Question: This automator script is an example. When i display the path it looks correct, but if i then try to copy files to that path I get an error.

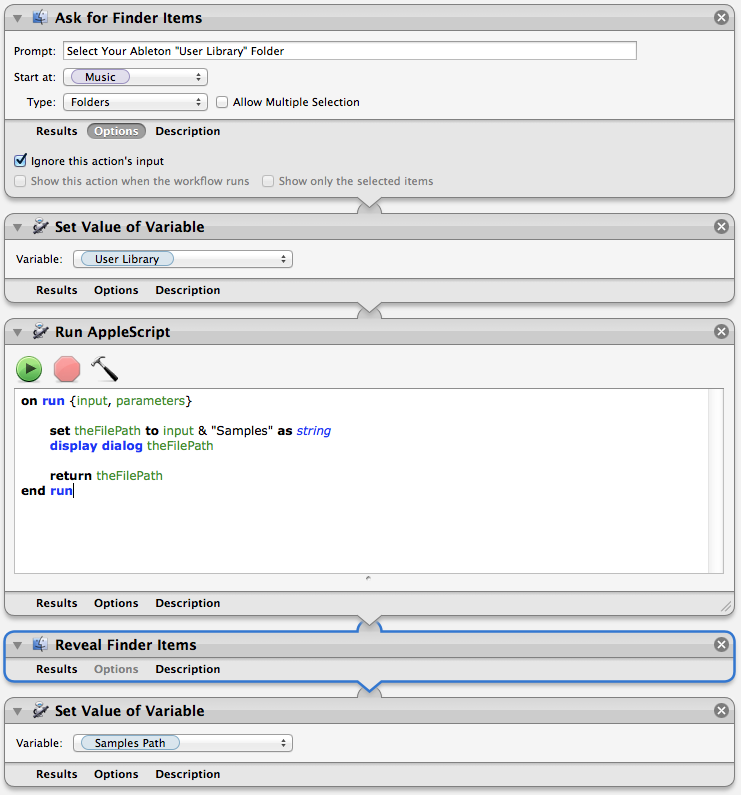
Answer: this is the fix - needed posix paths.
'''
on run {input, parameters}
set theFilePath to POSIX path of (input as string) & "/Samples" as string
display dialog theFilePath
return theFilePath
end run
'''